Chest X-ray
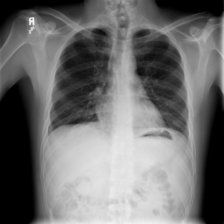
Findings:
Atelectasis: negative
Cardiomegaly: negative
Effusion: negative
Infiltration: negative
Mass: negative
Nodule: negative
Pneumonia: negative
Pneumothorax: negative
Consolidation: negative
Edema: negative
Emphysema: negative
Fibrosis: negative
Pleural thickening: negative
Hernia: negative